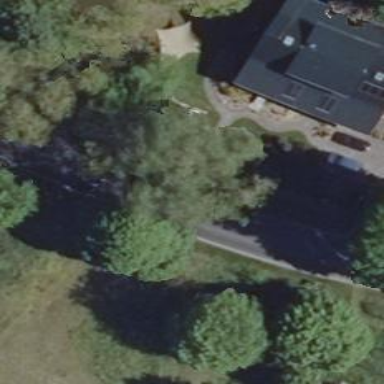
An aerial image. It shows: Single tag "natural: tree."